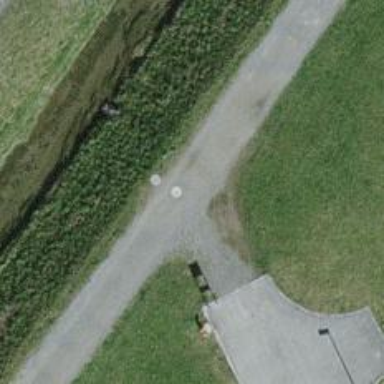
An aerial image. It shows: Service road with pebblestone surface.